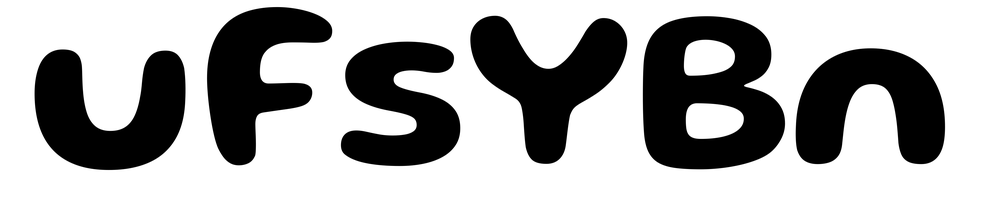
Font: Gluten_SemiBold